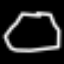
Label: octagon